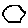
Label: hexagon